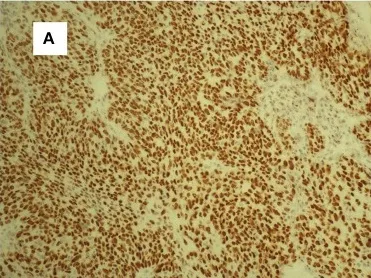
Strong WT-1-positive staining of tumor cells. WT-1 (A).
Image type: pathology (immunostaining)